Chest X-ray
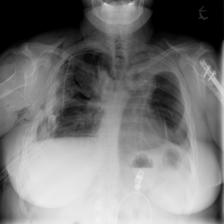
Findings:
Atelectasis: positive
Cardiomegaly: negative
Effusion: negative
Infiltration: positive
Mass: negative
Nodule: negative
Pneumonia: negative
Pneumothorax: positive
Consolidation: negative
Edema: negative
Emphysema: positive
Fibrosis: negative
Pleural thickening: negative
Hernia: negative